Question: I'm trying to create a content slider with jQuery and CSS3.
<URL>.
But It is not working in iPad Safari...
When the page completes loading in iPad Safari, Page starts flashing (continuously, never finish) and then browser crashes!
But I can't find which part of <URL> has problem, and I don't know what the problem exactly is...
Sorry if my code is messy, but I couldn't find what the problem is, so I can't make a simpler example...
---
My code has 'window.resize' jQuery event and I'm calling 'CorrectPages()' Inside it.
I have put this code on the first line of that event: 'alert("windowResize" + window.innerWidth + " , " + window.innerHeight);'
In PC, there are no alerts until I resize the window. But in iPad, alerts began after page loads. These are the messages on iPad:
'''
windowResize1767 , 1074
windowResise1767 , 2078
windowResize2099 , 4136
windowResize2099 , 8355
windowResize2099 , 17004
windowResize2099 , 34735
...
'''
---
As ahmadali said, now we fixed previous problem. <URL>. But now, there is another problem: When page loads, Safari tells a wrong 'window.innerWidth' and 'window.innerHeight'.
When the page loads, it looks correct for a moment, but then, it changes. this is the result after a moment:

What's your idea?
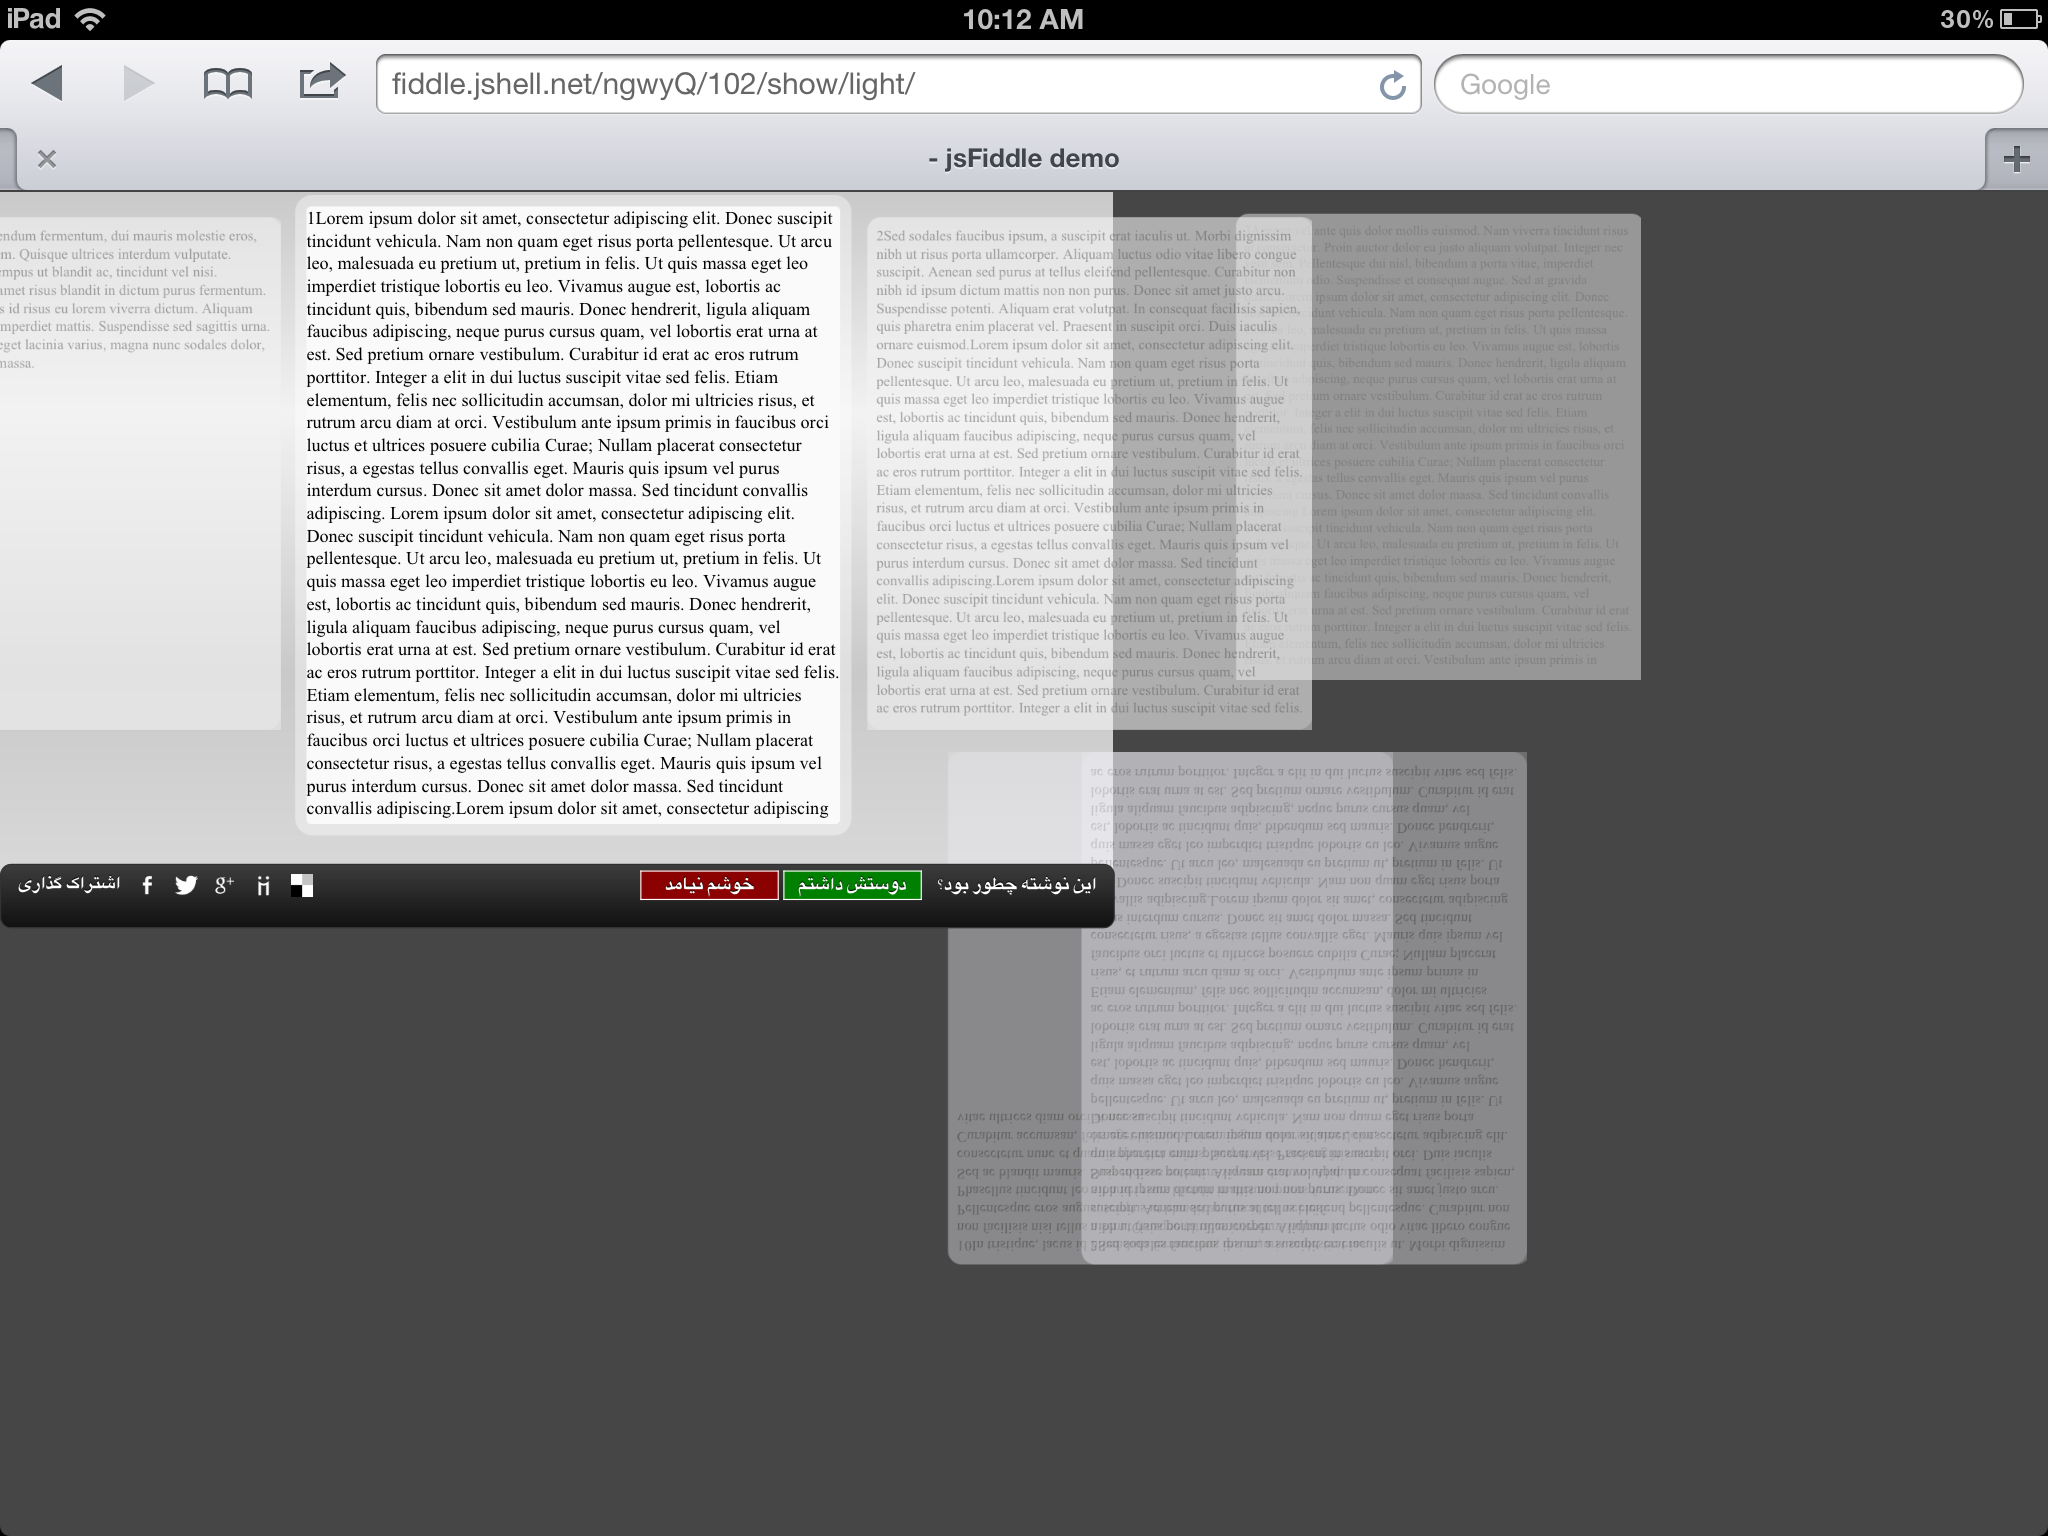
Answer: Mahdi,
I can't spot anything obvious but efficiency may be an issue. A shipload of improvements are possible.
Here are some general pointers:
- 'beginX''beginY''$(document).ready(function(){...})'- - - '$("#d_page" + i + " #overlay")''$("#overlay")''$(".... .overlay")'- '.eq()''.not()'- '$pages = $(".page")''$("#d_page" + i.toString())''$pages.eq(i)'
By progressive improvement, I managed to reduce function 'correctPages()' down from some 170+ lines down to just 26 lines.
This is what I ended up with :
'''
function correctPages() {
var $pages = $(".page"),//relies on pages having class="page"
prefix = (isLandscape(window.innerWidth, window.innerHeight)) ? 'd_landscape_activepage_' : 'd_portrait_activepage_',
classes = ["whitebackground", prefix+"1", prefix+"2", prefix+"3", prefix+"4"].join(' '),
$np = [$pages.eq(currentPage), $pages.eq(nextPage(currentPage)), $pages.eq(nextPage(nextPage(currentPage))), $pages.eq(nextPage(nextPage(nextPage(currentPage))))];
$pages.removeClass(classes);
$pages.find(".overlay").css({top:0, opacity: 0.6});//relies on overlays having class="overlay"
$pages.not($np[0]).not($np[1]).not($np[2]).addClass(prefix+"1");
$pages.not($np[2]).removeClass(prefix+"5").addClass("transition");
$pages.eq(prevPage(currentPage)).addClass(prefix+"2");
$np[0].addClass(prefix+"3").find(".overlay").css("opacity", "0.1");
$np[1].addClass(prefix+"4");
$np[2].addClass(prefix+"5");
$np[isNext ? 2 : 3].removeClass("transition");
setTimeout(function() {
$np[2].addClass("transition");
}, 100);
$(".articlecontent").css("background", "rgba(250,250,250,0)");
$(".d_landscape_activepage_3 .articlecontent").css("background", "rgba(250,250,250,1)");
$(".d_portrait_activepage_3 .articlecontent").css("background", "rgba(250,250,250,1)");
correctDivs();
$("#d_pagefix").css("opacity", "0");
setTimeout(function() {
$np[0].find(".overlay").css("top", "10000px");
}, 400);
}
'''
This code is untested so may not be 100% correct, but should give you some clues as to how it can be improved.
# Edit
As a workaround to the persistent re-triggering of the resize event, try detaching and re-attaching the resize handler dynamically.
Replace :
'''
$(window).resize(function() {
correctPages();
});
'''
with ;
'''
function attachResizeHandler() {
$(window).on('resize', resizeHandler);
}
function resizeHandler() {
$(window).off('resize');
correctPages();
setTimeout(attachResizeHandler, 600);
}
'''
I chose 600 ms as it's slightly longer than the longest timeout in the correctPages or checkhash code. You may get away with less depending on exactly what triggers the unwanted resize event.
Elsewhere in the code, replace all instances of :
'''
'correctPages();'
'''
with :
'''
'resizeHandler();'
'''
Initial attachment of 'resizeHandler' will then occur when 'checkhash();' is called on page load.